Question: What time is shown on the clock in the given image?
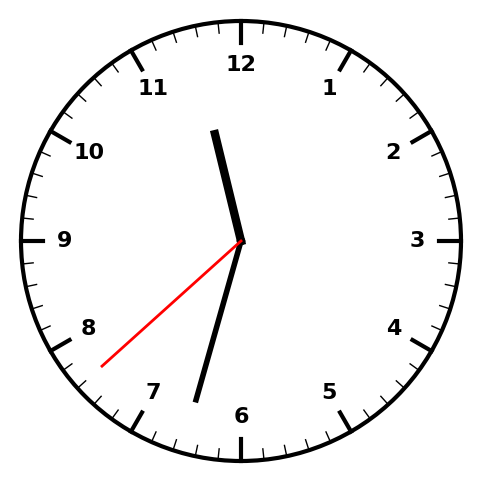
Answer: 11:32:38